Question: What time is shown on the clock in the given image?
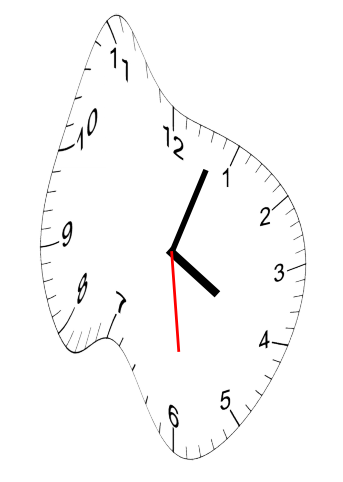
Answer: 04:03:29